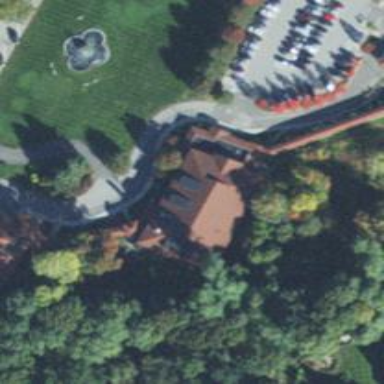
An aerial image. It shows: Conference centre building.